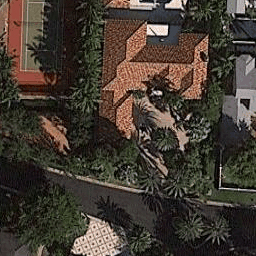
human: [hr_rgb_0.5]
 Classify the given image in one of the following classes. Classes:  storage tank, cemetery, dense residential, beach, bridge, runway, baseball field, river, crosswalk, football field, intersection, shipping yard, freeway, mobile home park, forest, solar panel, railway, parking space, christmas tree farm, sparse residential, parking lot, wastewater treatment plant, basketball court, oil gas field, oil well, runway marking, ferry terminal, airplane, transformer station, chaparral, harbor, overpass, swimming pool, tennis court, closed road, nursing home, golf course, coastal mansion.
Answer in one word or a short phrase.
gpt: coastal mansion